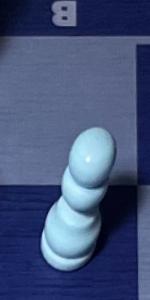
Label: Pawn_White